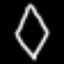
Label: diamond